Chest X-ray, AP view. Patient: 49 years old, sex M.
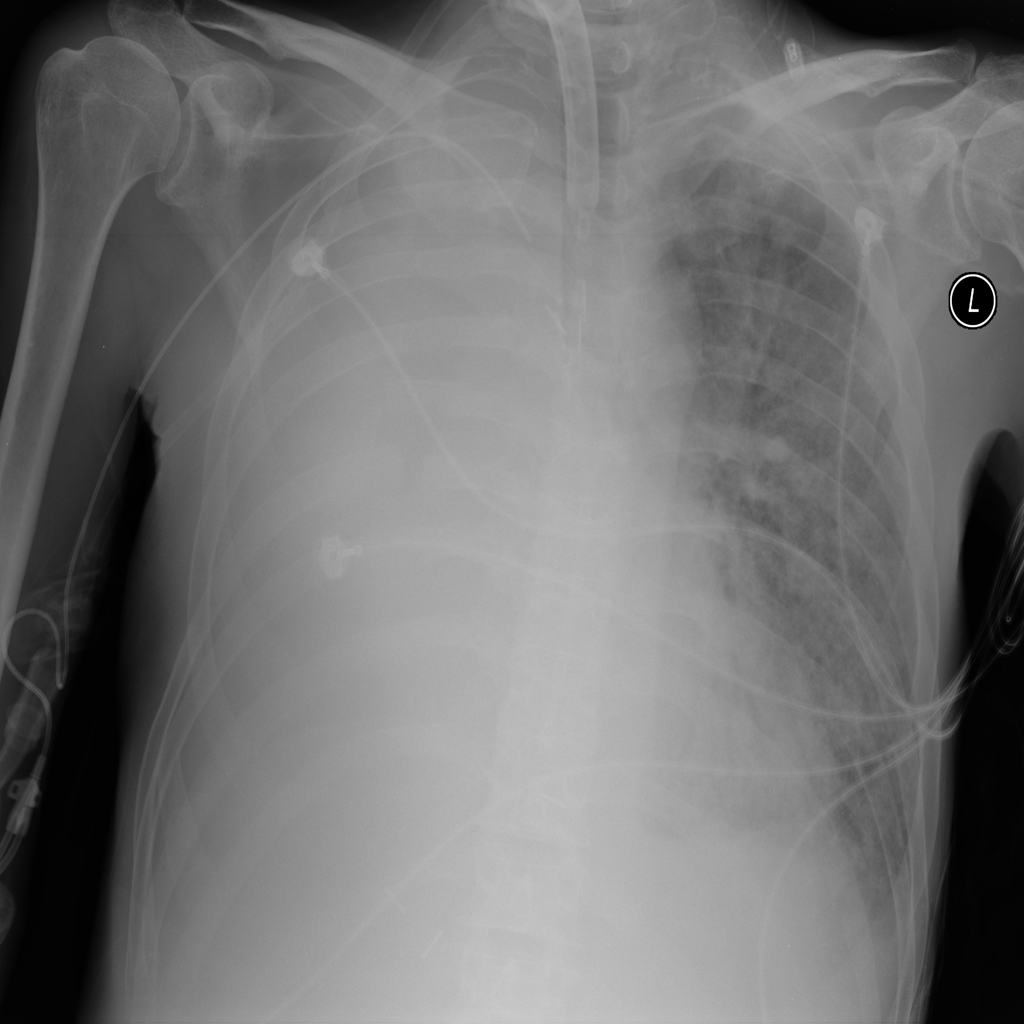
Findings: Infiltration